Question: '''
CREATE TABLE y (Id INT NOT NULL PRIMARY KEY );
CREATE TABLE x (YId INT NOT NULL REFERENCES y (Id));
DECLARE @YId INT = ...;
'''
If I wanted to select all records in 'x' where 'YId' is equal to '@YId', I could to this three different ways:
'''
/* 1: */ SELECT x.* FROM x WHERE x.YId = @YId;
/* 2: */ SELECT x.* FROM x INNER JOIN y ON x.YId = @YId;
/* 3: */ SELECT x.* FROM x INNER JOIN y ON x.YId = y.Id WHERE y.Id = @YId;
'''
Query 1 is obviously the most straight-forward query, and the one with the best performance. (See the execution plan further below.) Query 3 might be more complicated than strictly necessary, but is perhaps also a fairly common solution.
What surprises me is query 2 (which, according to the execution plan, gets executed just like query 3): Its 'INNER JOIN' clause does not depend on 'y' at all!
Why does SQL Server even accept this seemingly nonsensical join condition as valid? Are there any specific reasons or situations that explain why the 'ON' condition is not required to refer to the joined table?

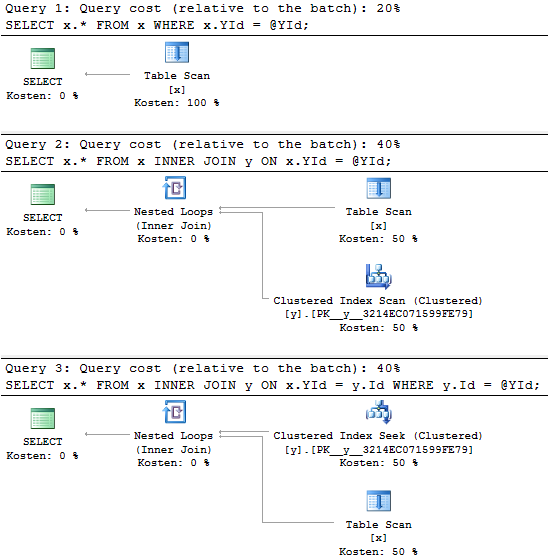
Answer: SQL Server enables it, because the 'JOIN' syntax is the following (from MSDN):
'''
<joined_table> ::=
{
<table_source> <join_type> <table_source> ON <search_condition>
| <table_source> CROSS JOIN <table_source>
| left_table_source { CROSS | OUTER } APPLY right_table_source
| [ ( ] <joined_table> [ ) ]
}
<join_type> ::=
[ { INNER | { { LEFT | RIGHT | FULL } [ OUTER ] } } [ <join_hint> ] ]
JOIN
'''
'<search_condition>'
> <URL>
The important part is highlighted with bold.
Here is an example:
'''
SELECT
U.UserName, P.PrivilegeName, P.Status
FROM
dbo.Users U
LEFT JOIN dbo.Privileges P
ON U.UserID = P.UserID AND P.PrivilegeName = 'EditComment'
'''
This query lists all users and adds the status of the 'EditComment' privilege. If you move the condition to the WHERE clause, the result is different. (Only users with the 'EditComment' privilege will be listed.)
The above query will list all users with 'NULL' in the 'Status' and 'PrivilegeName' columns in the result if there is no matching row.
The same result could be achived with a subquery:
'''
SELECT
U.UserName, P.PrivilegeName, P.Status
FROM
dbo.Users U
LEFT JOIN (SELECT UserID, Status FROM dbo.Privileges WHERE P.PrivilegeName = 'EditComment') P
ON U.UserID = P.UserID
'''
So this is some kind of shortand of the subquery approach.
'WHERE'
'''
SELECT
U.UserName, P.PrivilegeName, P.Status
FROM
dbo.Users U
LEFT JOIN dbo.Privileges P
ON U.UserID = P.UserID
WHERE
P.PrivilegeName = 'EditComment'
'''
If the condition is in the 'WHERE' clause, the result will be filtered to that rows which has a mathing row in the Privileges table and that row's 'PrivilegeName' is 'EditComment'. This is basically an 'INNER JOIN'. (Filtering to a column in the 'WHERE' clause which is in a 'LEFT JOIN'ed table filters all 'NULL' values from the result - except if there is an 'OR' condition with 'IS NULL')
The difference in the execution plans are because of the <URL> of the SELECT queries.
'FROM, ON, JOIN, WHERE, GROUP BY, WITH CUBE or WITH ROLLUP, HAVING, SELECT, DISTINCT, ORDER BY, TOP'
'JOIN' is processed before 'WHERE'.
Change the 'INNER JOIN' in your query to 'LEFT' or any 'OUTER' join and analyze the query. The results could be different.
The second query looks like a filtered cross-join:
'''
/* 4: */ SELECT x.* FROM x INNER JOIN y ON 1=1;
/* 5: */ SELECT x.* FROM x CROSS JOIN y
'''
When you change the ON condition in the 4th query to your original one in the 2nd query, that equals to
'''
/* 6: */ SELECT x.* FROM x CROSS JOIN y WHERE x.YId = @YId
'''
Because it is valid (it has a different meaning, but syntactically it is valid)
Reason? yes, it is syntactically valid
Situation: CROSS JOIN with filtering for example. Join 1 row from a table to all records in the resultset (e.g. the record of the current date from a point-in-time/date/calendar table for reporting purposes)